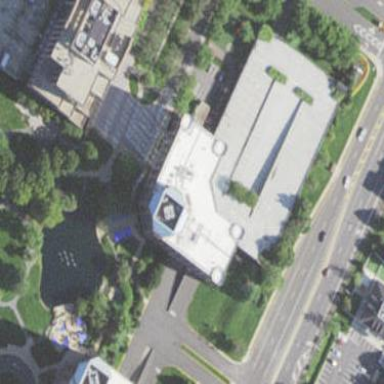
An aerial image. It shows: Commercial building.